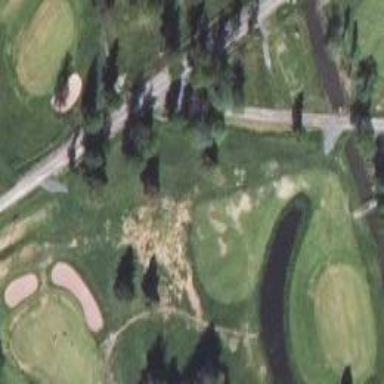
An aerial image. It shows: Golf fairway surrounded by grass.